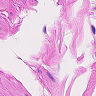
Metastatic tissue present: no